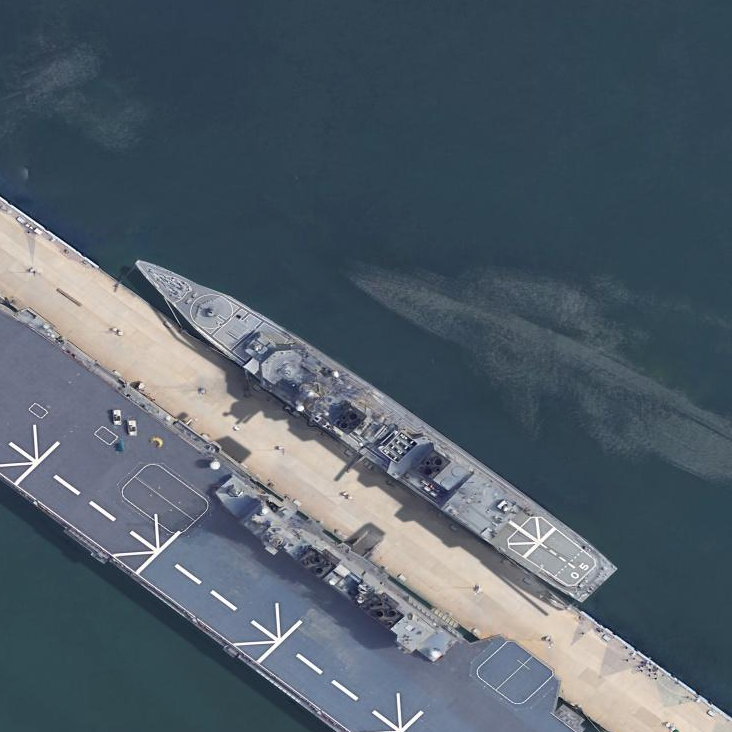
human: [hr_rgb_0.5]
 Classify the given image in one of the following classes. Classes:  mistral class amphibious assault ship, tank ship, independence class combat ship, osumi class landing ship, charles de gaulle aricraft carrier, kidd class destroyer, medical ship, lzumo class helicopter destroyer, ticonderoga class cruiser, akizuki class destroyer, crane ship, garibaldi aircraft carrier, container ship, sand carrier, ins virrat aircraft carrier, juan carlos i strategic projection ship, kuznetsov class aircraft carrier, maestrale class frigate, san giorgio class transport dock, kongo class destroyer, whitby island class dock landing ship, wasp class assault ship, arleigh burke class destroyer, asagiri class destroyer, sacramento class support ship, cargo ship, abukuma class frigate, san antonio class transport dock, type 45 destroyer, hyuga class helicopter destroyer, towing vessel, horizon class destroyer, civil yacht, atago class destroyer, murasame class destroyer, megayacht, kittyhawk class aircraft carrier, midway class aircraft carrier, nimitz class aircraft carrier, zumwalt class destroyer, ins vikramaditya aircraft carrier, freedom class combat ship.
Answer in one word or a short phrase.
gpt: Murasame class destroyer